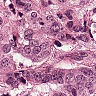
Metastatic tissue present: yes